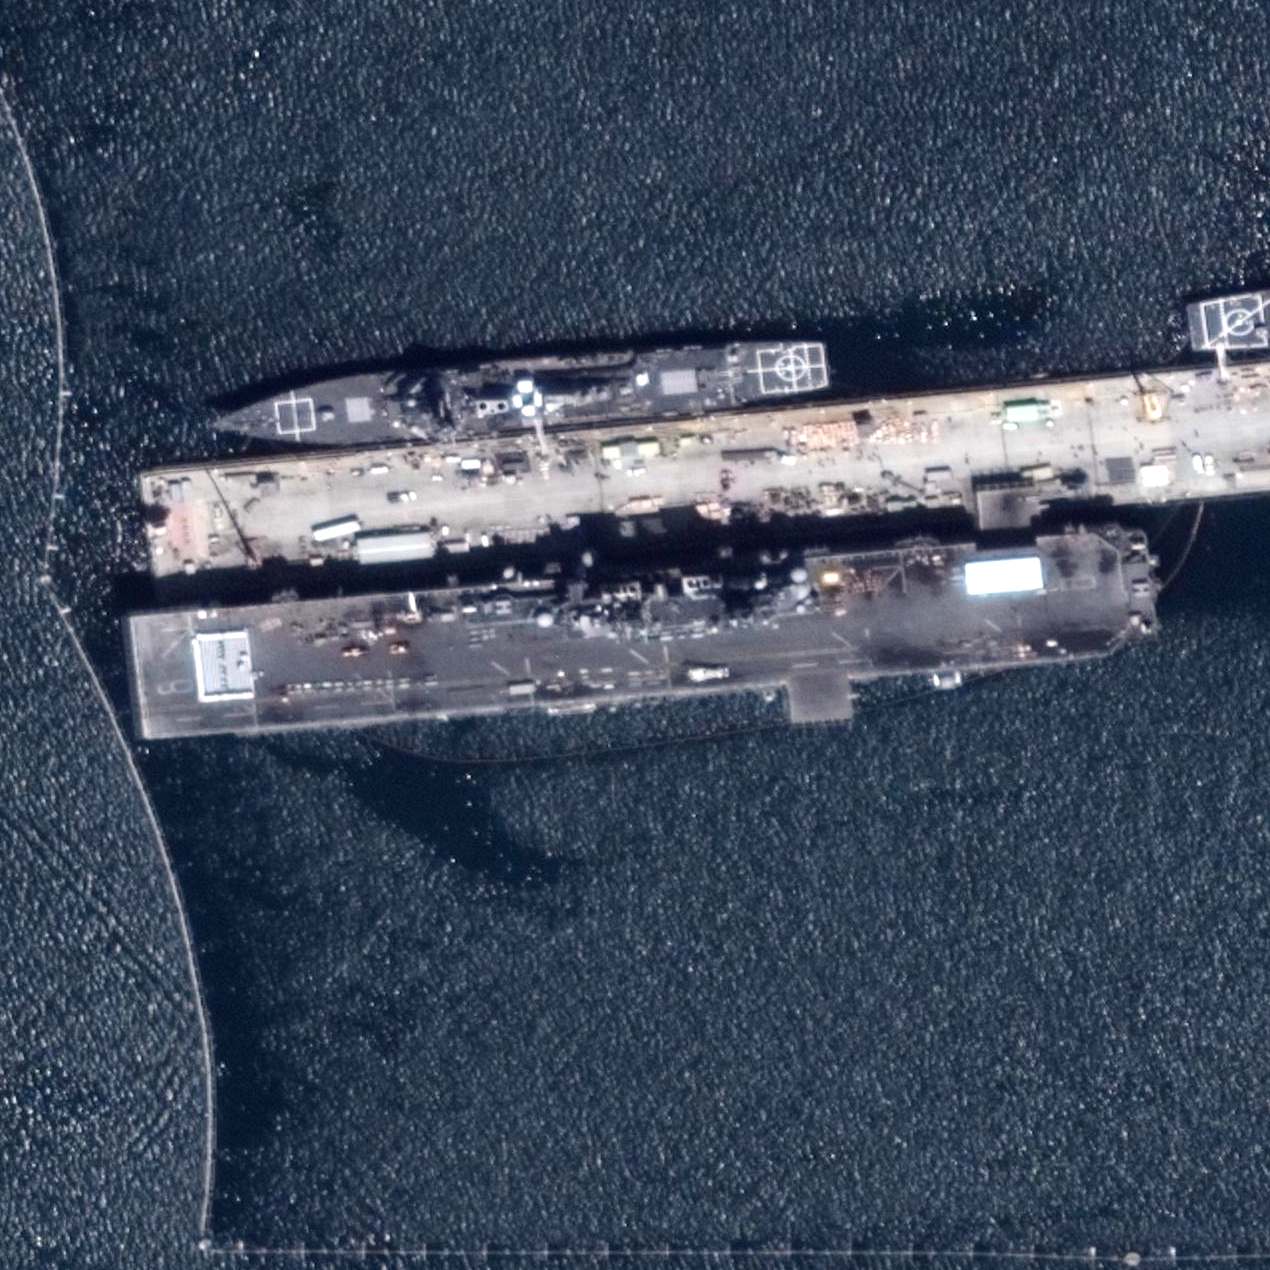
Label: assault